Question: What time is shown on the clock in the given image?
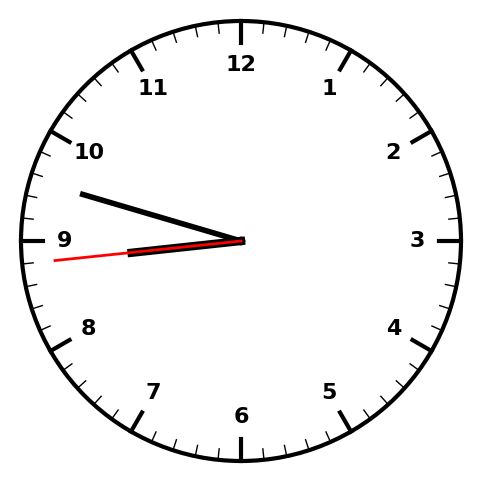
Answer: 08:47:44